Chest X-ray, PA view. Patient: 48 years old, sex F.
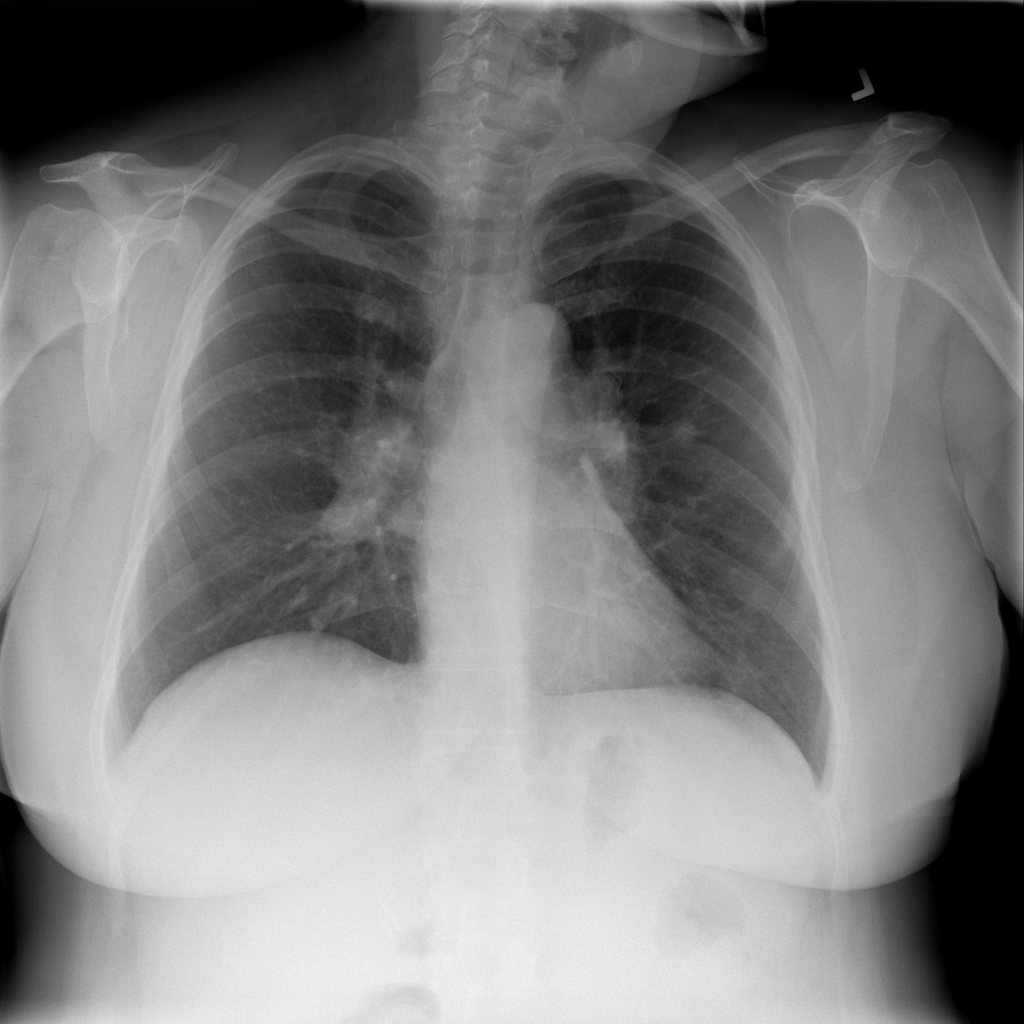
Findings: Nodule, Pleural_Thickening